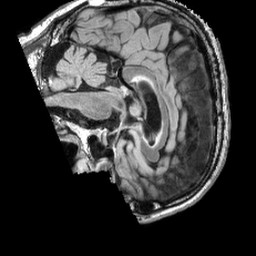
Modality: FLAIR
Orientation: sagittal
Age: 47
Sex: male
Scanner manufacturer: siemens
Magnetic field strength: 3 T
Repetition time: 5 s
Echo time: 0.387 s